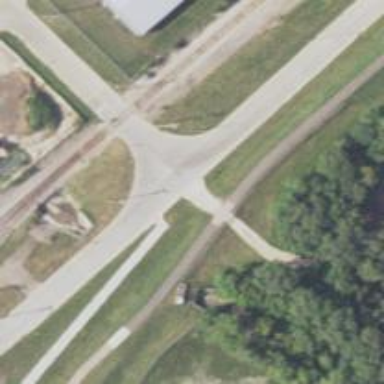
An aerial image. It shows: Unmarked crossing for cyclists on cycleway.